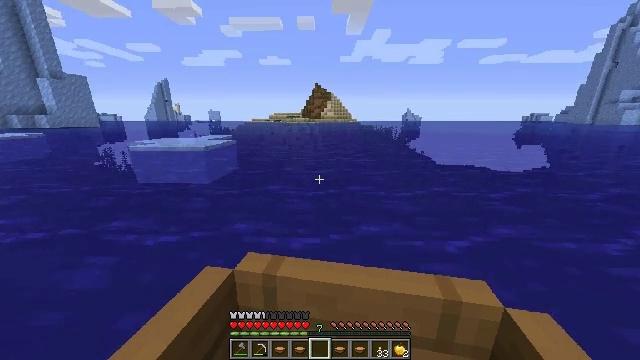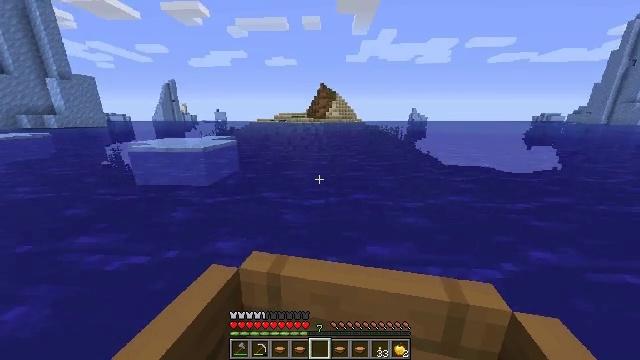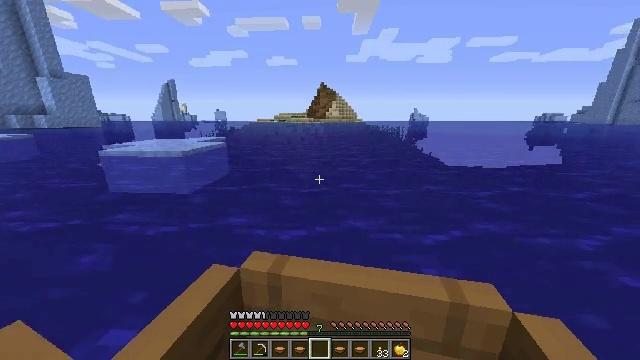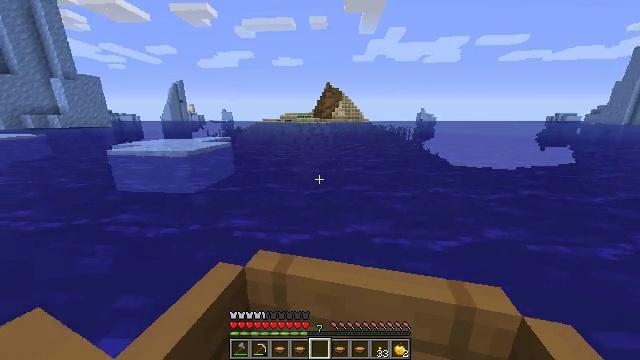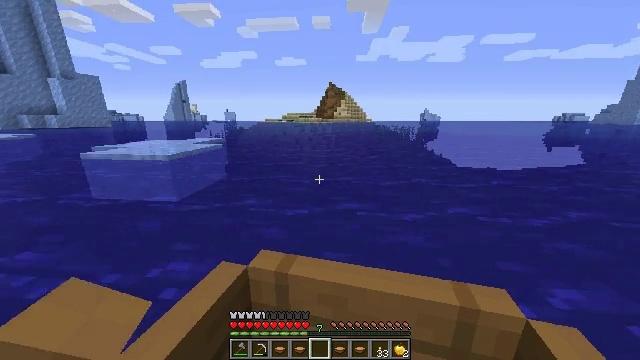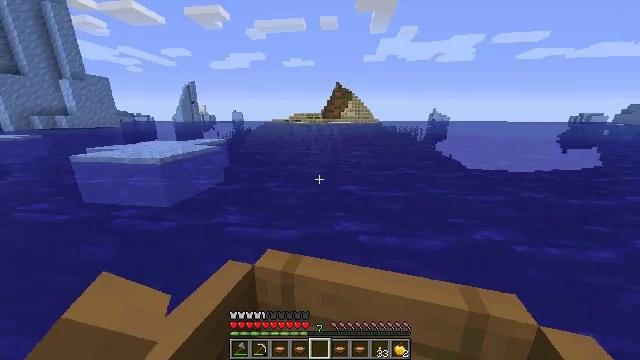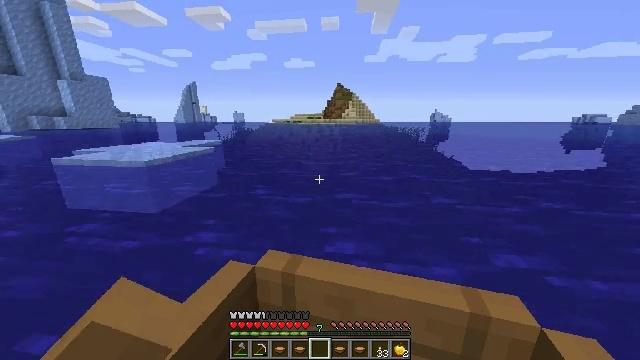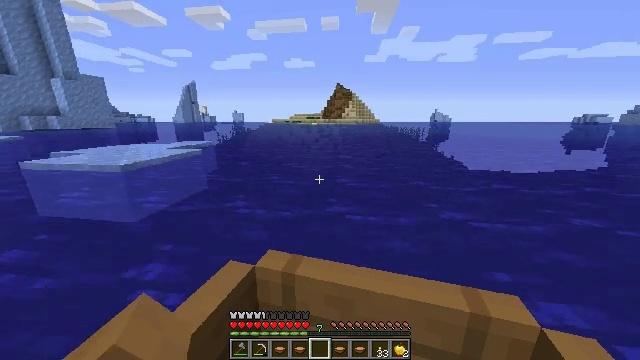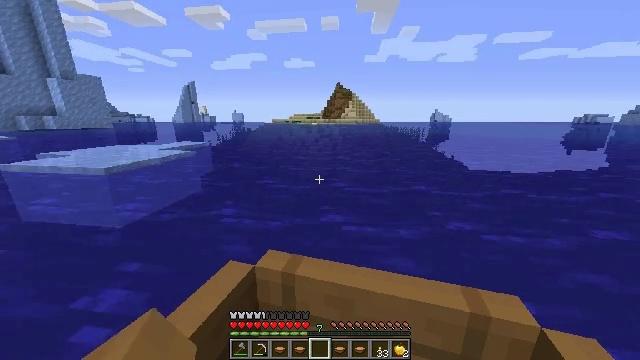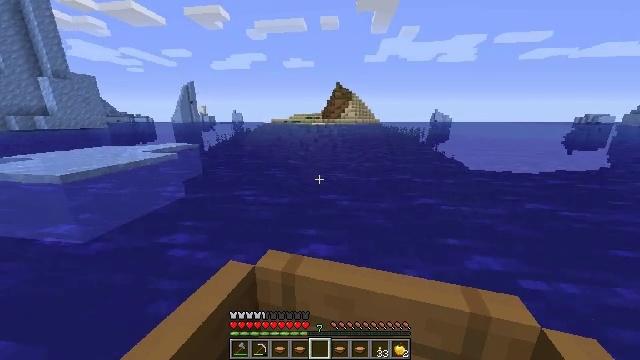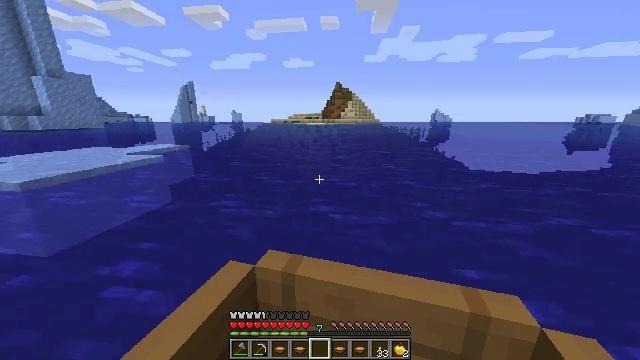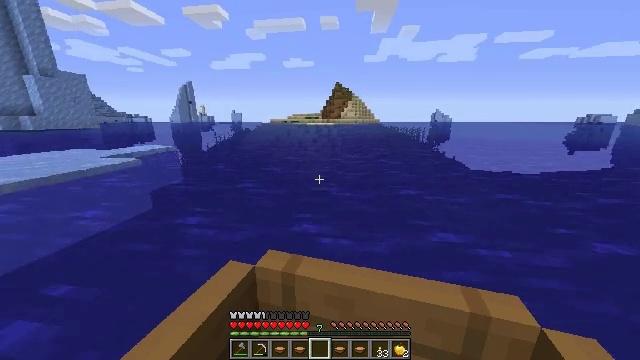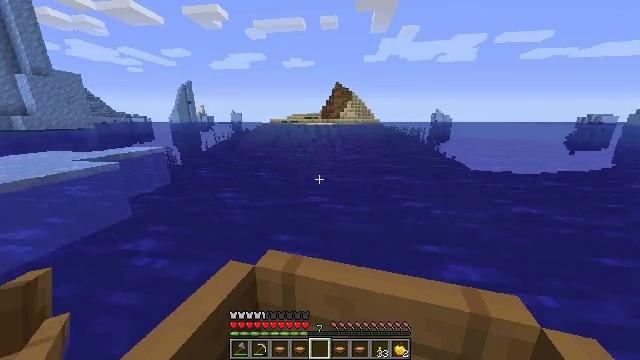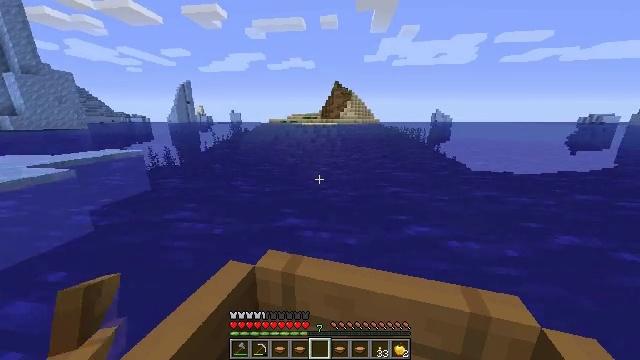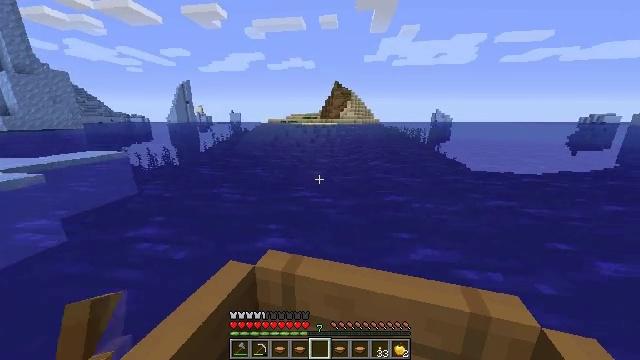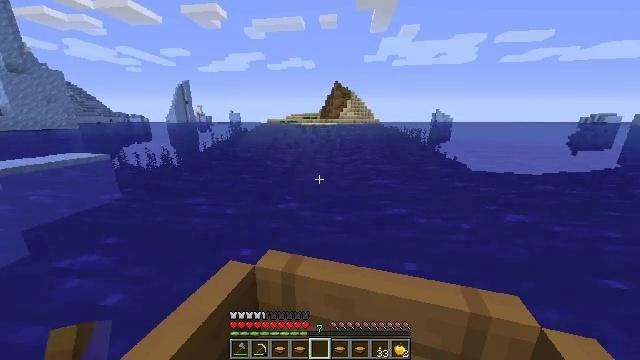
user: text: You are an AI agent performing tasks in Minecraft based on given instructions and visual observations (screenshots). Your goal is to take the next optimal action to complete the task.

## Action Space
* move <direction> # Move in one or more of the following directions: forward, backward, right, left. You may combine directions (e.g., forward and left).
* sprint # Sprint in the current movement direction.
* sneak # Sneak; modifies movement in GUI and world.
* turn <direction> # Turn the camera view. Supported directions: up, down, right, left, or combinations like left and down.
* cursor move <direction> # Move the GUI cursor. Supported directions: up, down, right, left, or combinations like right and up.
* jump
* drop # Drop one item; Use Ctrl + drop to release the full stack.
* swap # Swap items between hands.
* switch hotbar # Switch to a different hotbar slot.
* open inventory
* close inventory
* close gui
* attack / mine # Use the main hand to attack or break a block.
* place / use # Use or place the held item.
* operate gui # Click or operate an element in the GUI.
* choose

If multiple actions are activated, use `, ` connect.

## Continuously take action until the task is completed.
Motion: motion action
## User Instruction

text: Drop a mushroom stew.
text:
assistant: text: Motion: move forward, sprint, turn left
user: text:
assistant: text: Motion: move forward, sprint
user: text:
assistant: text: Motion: move forward, sprint, turn left
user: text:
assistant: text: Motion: move forward, sprint
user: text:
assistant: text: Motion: move forward, sprint, turn left
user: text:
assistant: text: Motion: move forward, sprint
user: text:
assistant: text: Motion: move forward, sprint
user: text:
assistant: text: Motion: move forward, sprint
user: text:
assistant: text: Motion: move forward, sprint
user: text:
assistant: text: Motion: move forward, sprint
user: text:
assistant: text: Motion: move forward, sprint
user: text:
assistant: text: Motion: move forward, sprint
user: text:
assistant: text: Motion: move forward, sprint
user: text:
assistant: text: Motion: move forward, sprint
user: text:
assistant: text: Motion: move forward, sprint
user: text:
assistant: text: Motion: move forward, sprint
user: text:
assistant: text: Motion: move forward, sprint, turn up
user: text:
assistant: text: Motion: move forward, sprint
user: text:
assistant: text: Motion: move forward, sprint
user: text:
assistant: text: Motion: move forward, sprint
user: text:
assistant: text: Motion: move forward, sprint
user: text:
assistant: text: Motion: move forward, sprint
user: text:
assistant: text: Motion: move forward, sprint
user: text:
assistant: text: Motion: move forward, sprint
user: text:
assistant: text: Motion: move forward, sprint
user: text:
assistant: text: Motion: move forward, sprint
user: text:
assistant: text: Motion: move forward, sprint, turn right and up
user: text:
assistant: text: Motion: move forward, sprint, turn right
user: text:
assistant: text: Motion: move forward, sprint, turn right
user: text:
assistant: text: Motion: move forward, sprint, turn right